Field crop: tomato
Growth stage: 2
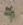
Species: solanum